Question: I have the following data frame (attached). I have plotted CR vs A for various Collimator / Head combinations.
'''
(p <- ggplot(df,aes(x=A,y=CR,col=Head))+geom_point()+geom_line() +facet_grid(Collimator~Head, scales="fixed")+scale_x_continuous("Activity [MBq]", expand = c(0,0))+ylim(0,80000)+ ylab("Count Rate [cps]") + theme_bw()+theme(legend.position = "none"))
'''

In an ideal world the above plot would be linear. In reality CR will begin to fall off with A due to increased system deadtime. What I would like to add to each facet is a straight line fit which passes through the first 2 data points only - this is before dead time kicks in.
Is there a simple way to do this in 'ggplot2'. Can I use 'geom_smooth(method = "lm")' with some additional options?
'''
structure(list(A0 = c(76L, 274L, 786L, 1060L, 1294L, 2092L, 2639L,
3437L, 4223L, 76L, 274L, 786L, 1060L, 1294L, 2092L, 2639L, 3437L,
4223L, 76L, 274L, 786L, 1060L, 1294L, 2092L, 2639L, 3437L, 4223L,
76L, 274L, 786L, 1060L, 1294L, 2092L, 2639L, 3437L, 4223L, 76L,
274L, 786L, 1060L, 1294L, 2092L, 2639L, 3437L, 4223L, 76L, 274L,
786L, 1060L, 1294L, 2092L, 2639L, 3437L, 4223L), T = c(85L, 87L,
88L, 89L, 89L, 90L, 91L, 92L, 93L, 97L, 98L, 99L, 100L, 101L,
102L, 103L, 103L, 104L, 306L, 308L, 310L, 311L, 313L, 315L, 316L,
317L, 321L, 328L, 330L, 331L, 332L, 336L, 338L, 340L, 341L, 342L,
352L, 354L, 357L, 358L, 361L, 363L, 364L, 366L, 368L, 376L, 378L,
379L, 380L, 385L, 386L, 388L, 389L, 390L), A = c(64.<PHONE>,
233.<PHONE>, 667.<PHONE>, 898.<PHONE>, <PHONE>3,
<PHONE>7, <PHONE>9, <PHONE>2, <PHONE>2,
63.<PHONE>, 228.<PHONE>, 653.<PHONE>, 880.<PHONE>,
<PHONE>8, <PHONE>1, <PHONE>6, <PHONE>2,
<PHONE>3, 43.<PHONE>, 154.<PHONE>, 441.<PHONE>,
594.<PHONE>, 722.<PHONE>, <PHONE>4, <PHONE>6,
<PHONE>5, <PHONE>6, 41.<PHONE>, 148.<PHONE>,
424.<PHONE>, 571.<PHONE>, 692.<PHONE>, <PHONE>,
<PHONE>1, <PHONE>9, <PHONE>9, 39.<PHONE>,
141.<PHONE>, 404.<PHONE>, 544.<PHONE>, 661.<PHONE>,
<PHONE>7, <PHONE>, <PHONE>9, <PHONE>,
37.<PHONE>, 135.<PHONE>, 388.<PHONE>, 522.<PHONE>,
632.318659446, <PHONE>5, <PHONE>5, <PHONE>6,
<PHONE>), Counts = c(102830L, 328231L, 784020L, 1010212L,
1160531L, 1582051L, 1760850L, 1888034L, 1897347L, 99780L, 317952L,
749548L, 965314L, 1106831L, 1488386L, 1672990L, 1793667L, 1789803L,
129507L, 453800L, 1053106L, 1327867L, 1473197L, 1900706L, 2075742L,
1991265L, 1756820L, 121230L, 424329L, 994864L, 1237568L, 1374478L,
1734922L, 1921046L, 1878514L, 1664225L, 213389L, 712467L, 1498082L,
1777791L, 1882367L, 1824631L, 1525162L, 1250229L, 1072038L, 193591L,
651249L, 1354850L, 1594421L, 1653835L, 1669993L, 1436444L, 1144518L,
1015859L), CR = c(3428L, 10941L, 26134L, 33674L, 38684L, 52735L,
58695L, 62934L, 63245L, 3326L, 10598L, 24985L, 32177L, 36894L,
49613L, 55766L, 59789L, 59660L, 4317L, 15127L, 35104L, 44262L,
49107L, 63357L, 69191L, 66376L, 58561L, 4041L, 14144L, 33162L,
41252L, 45816L, 57831L, 64035L, 62617L, 55474L, 7113L, 23749L,
49936L, 59260L, 62746L, 60821L, 50839L, 41674L, 35735L, 6453L,
21708L, 45162L, 53147L, 55128L, 55666L, 47881L, 38151L, 33862L
), Head = structure(c(2L, 2L, 2L, 2L, 2L, 2L, 2L, 2L, 2L, 1L,
1L, 1L, 1L, 1L, 1L, 1L, 1L, 1L, 2L, 2L, 2L, 2L, 2L, 2L, 2L, 2L,
2L, 1L, 1L, 1L, 1L, 1L, 1L, 1L, 1L, 1L, 2L, 2L, 2L, 2L, 2L, 2L,
2L, 2L, 2L, 1L, 1L, 1L, 1L, 1L, 1L, 1L, 1L, 1L), .Label = c("H1",
"H2"), class = "factor"), Collimator = structure(c(1L, 1L, 1L,
1L, 1L, 1L, 1L, 1L, 1L, 1L, 1L, 1L, 1L, 1L, 1L, 1L, 1L, 1L, 2L,
2L, 2L, 2L, 2L, 2L, 2L, 2L, 2L, 2L, 2L, 2L, 2L, 2L, 2L, 2L, 2L,
2L, 3L, 3L, 3L, 3L, 3L, 3L, 3L, 3L, 3L, 3L, 3L, 3L, 3L, 3L, 3L,
3L, 3L, 3L), .Label = c("HRGP", "LEGP", "LEHS"), class = "factor")), .Names = c("A0",
"T", "A", "Counts", "CR", "Head", "Collimator"), row.names = c(NA,
-54L), class = "data.frame")
'''
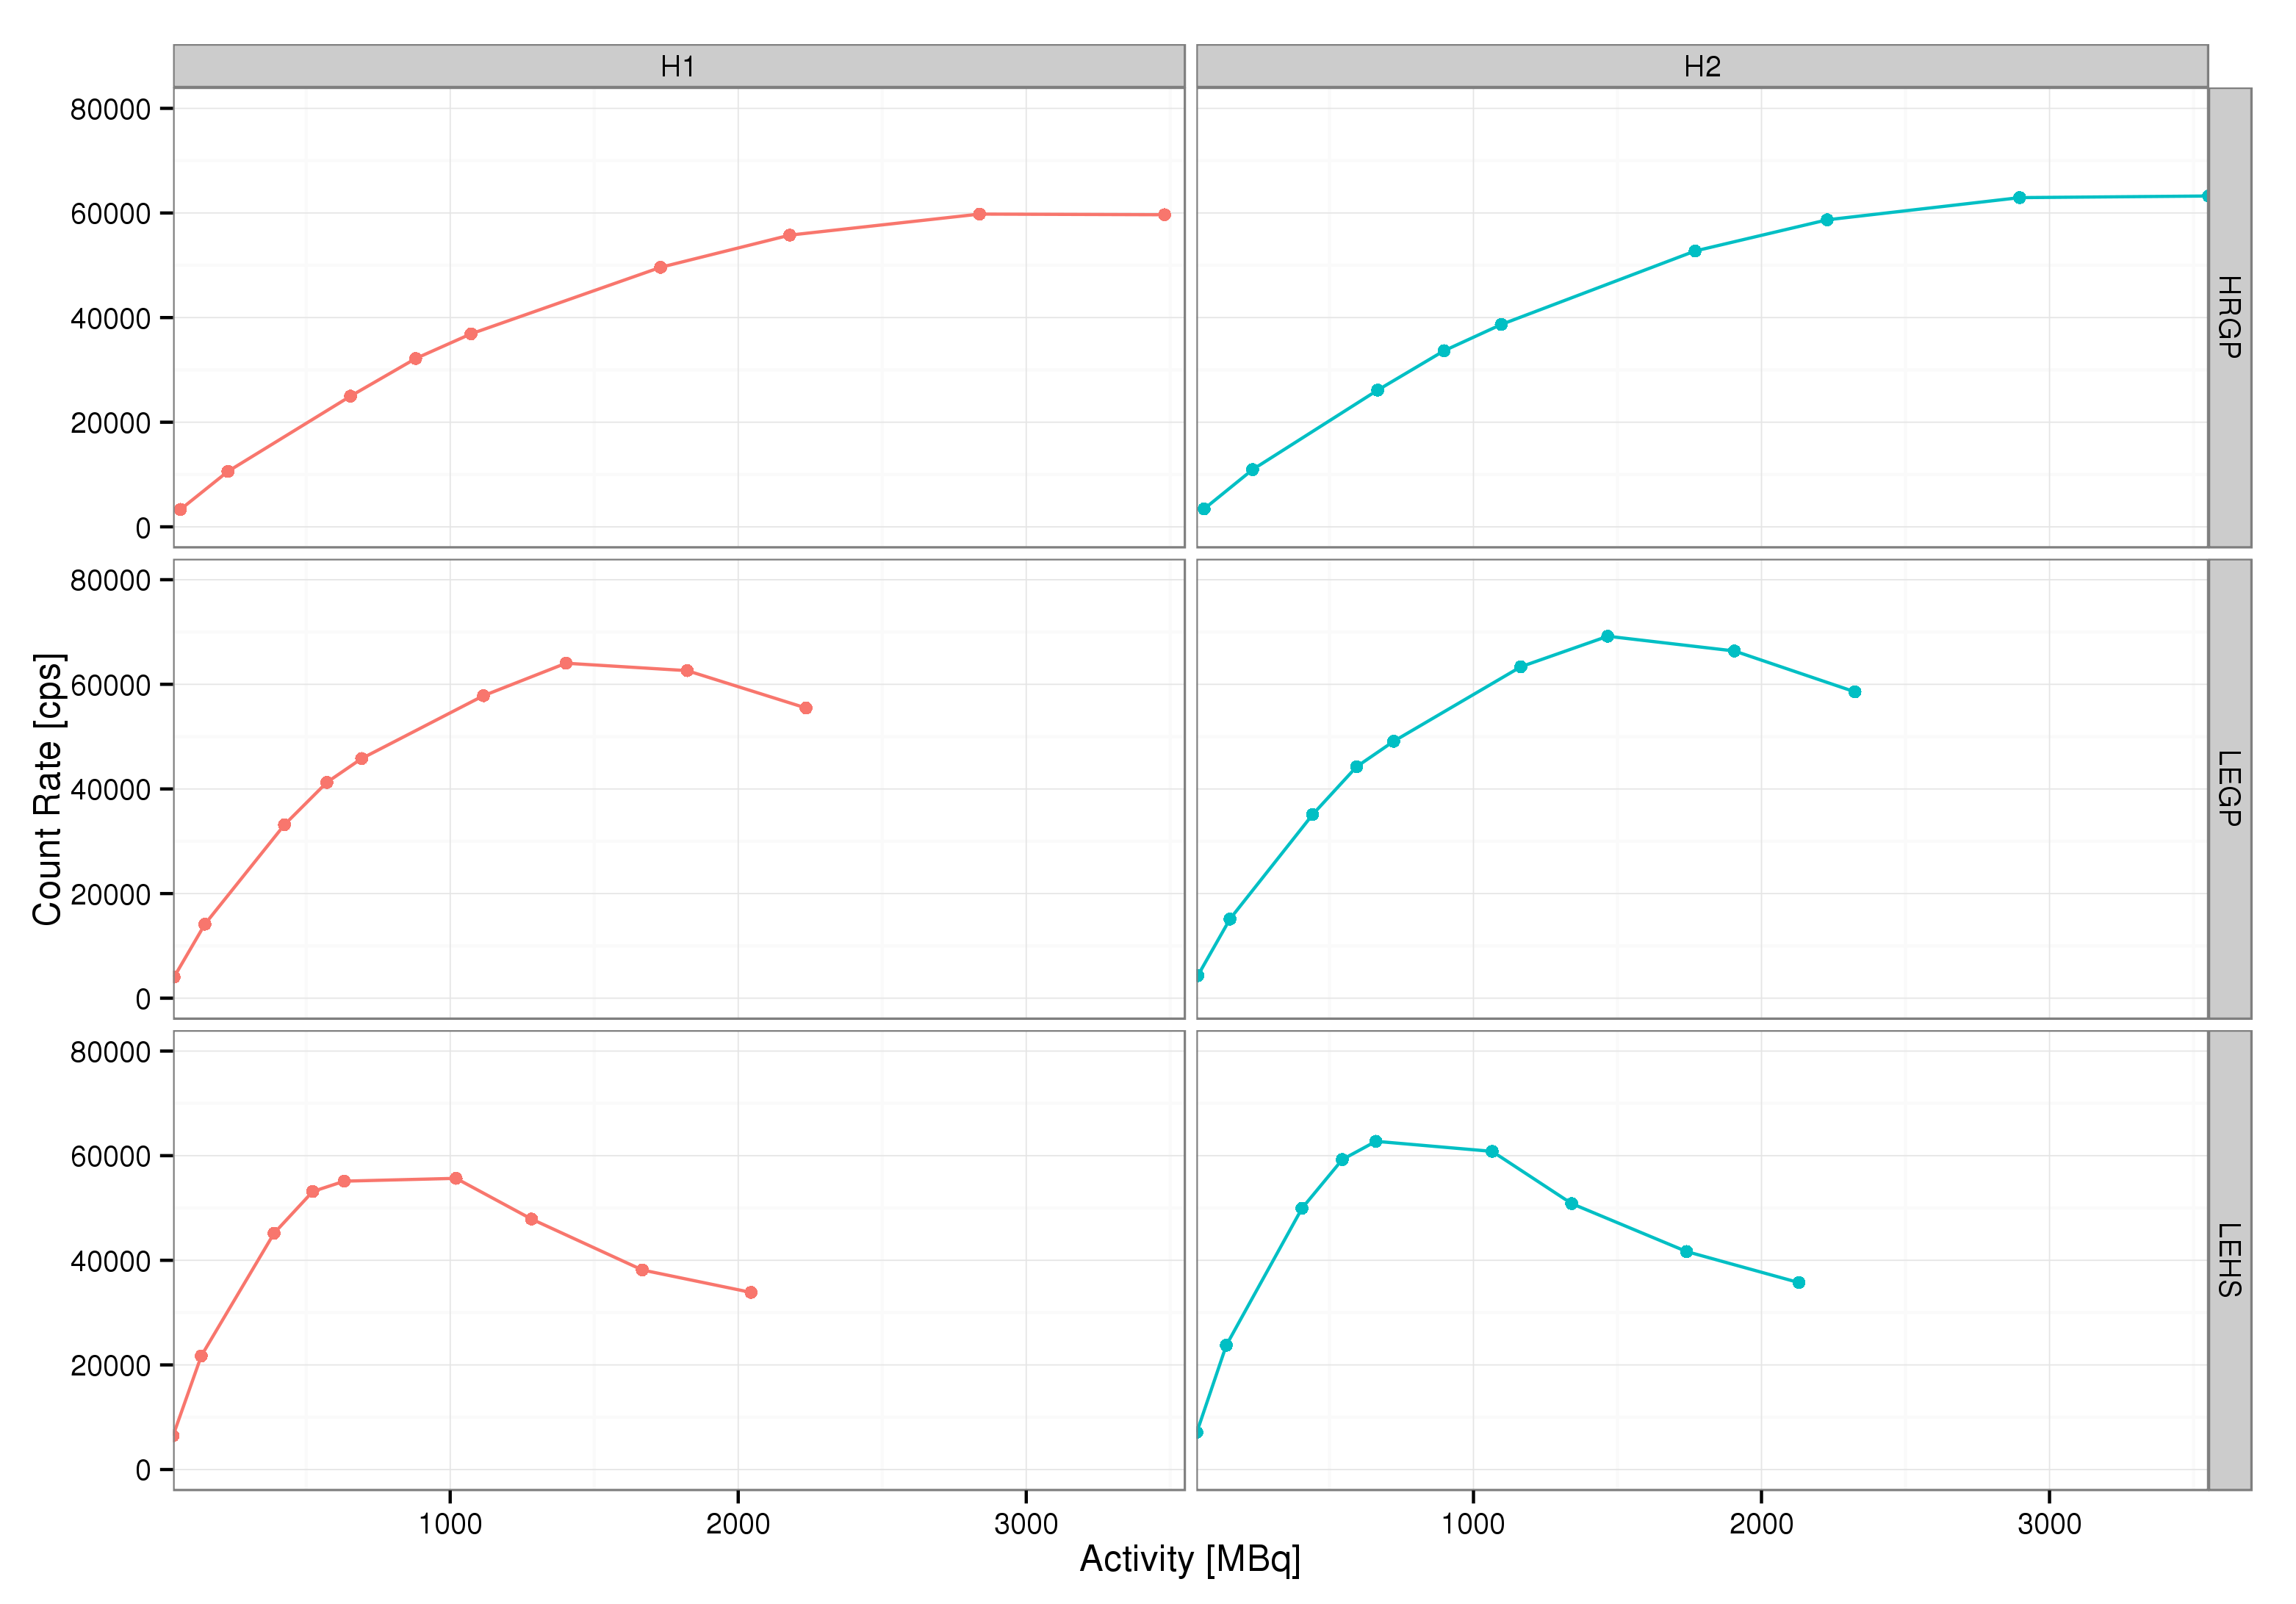
Answer: This should do it:
'''
library(ggplot2)
(p <- ggplot(df,aes(x=A,y=CR,col=Head))+
geom_point()+geom_line() +
facet_grid(Collimator~Head, scales="fixed")+
scale_x_continuous("Activity [MBq]",
expand = c(0,0))+ylim(0,80000)+
ylab("Count Rate [cps]") + theme_bw()+theme(legend.position = "none"))
library(plyr)
subdf <- ddply(df,c("Collimator","Head"),
function(x) x[1:2,])
p + geom_smooth(method="lm",data=subdf,colour="gray",se=FALSE,
fullrange=TRUE)
'''